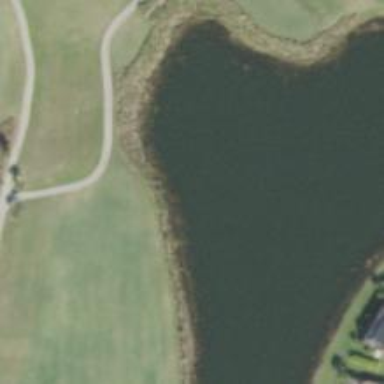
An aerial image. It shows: View of golf hole.